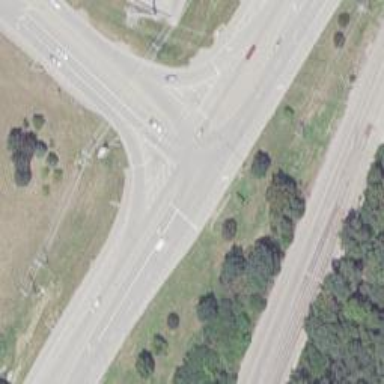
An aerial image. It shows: Trunk link highway.